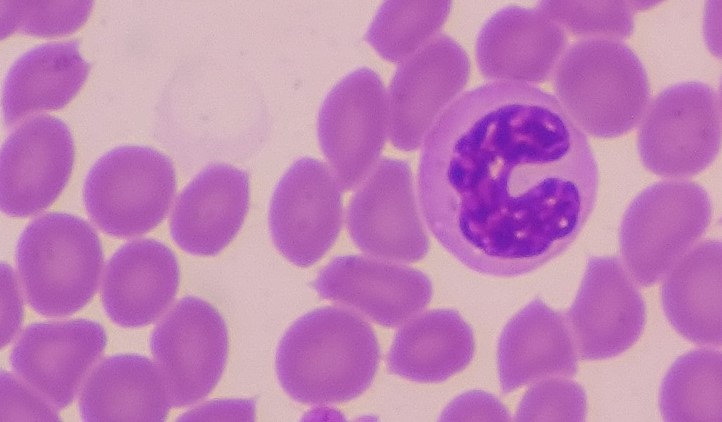
White blood cell type: Neutrophil